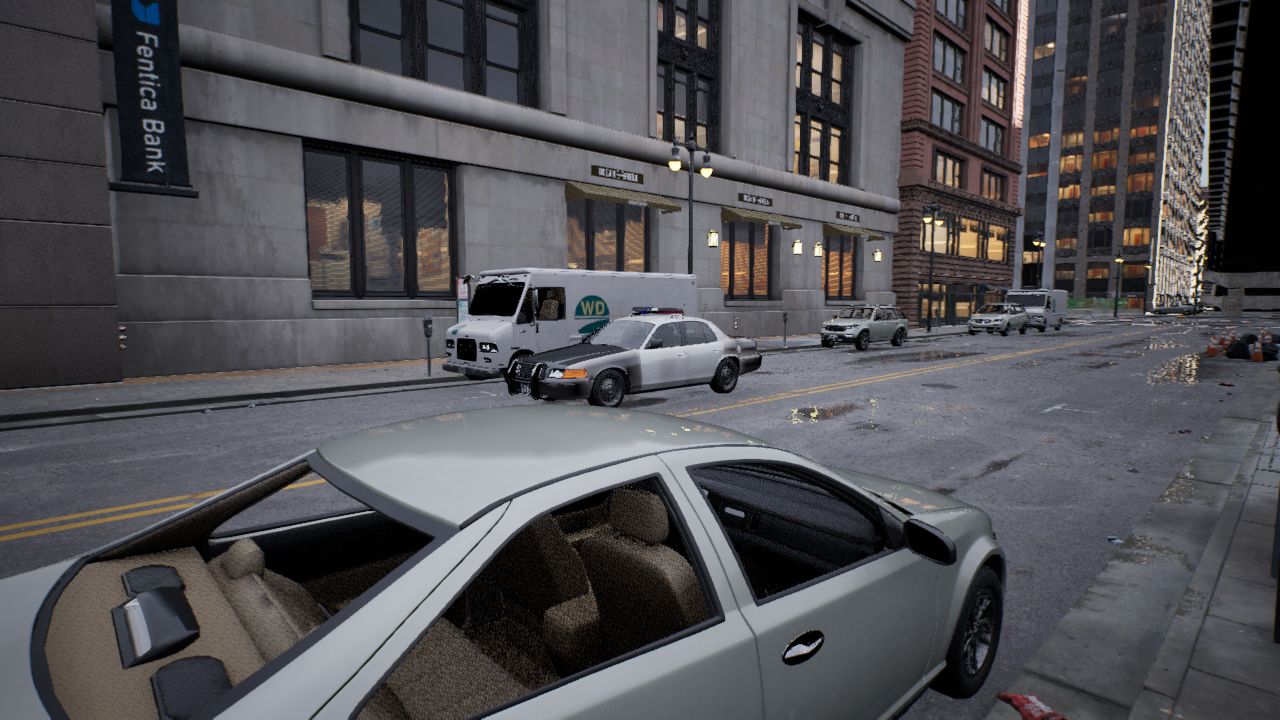
Venue: downtown
Lighting: clear day
Vehicle rig: sedan